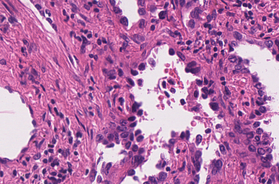
Tumor epithelial tissue: yes
Tumor-associated stroma tissue: yes
Normal tissue: no